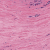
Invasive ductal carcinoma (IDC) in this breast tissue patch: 0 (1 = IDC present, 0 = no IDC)